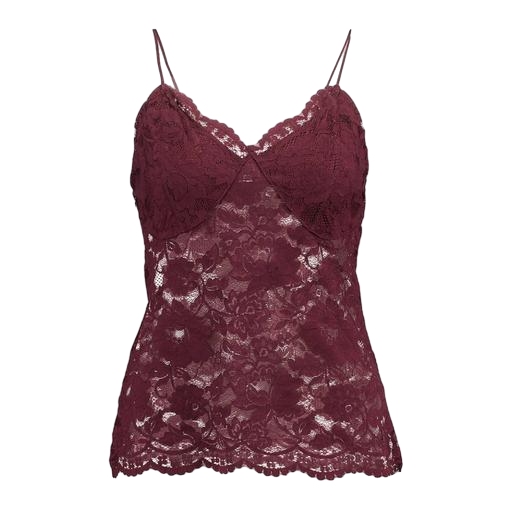
red pucker lace notch cami, red ee chloe top lace, multicolor vila brown lace detail cami, white background